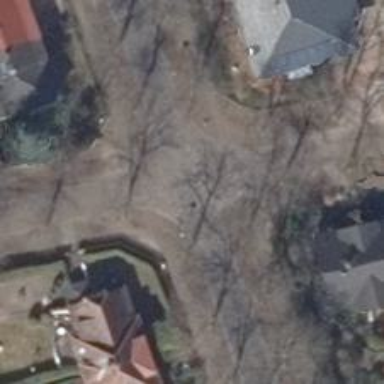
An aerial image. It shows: Residential road.